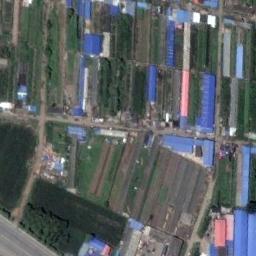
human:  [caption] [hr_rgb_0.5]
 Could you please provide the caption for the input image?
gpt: There are numerous houses of different shapes and sizes in the industrial zone .

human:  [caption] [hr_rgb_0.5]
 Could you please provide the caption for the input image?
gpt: Industrial areas are built in different colors and sizes .

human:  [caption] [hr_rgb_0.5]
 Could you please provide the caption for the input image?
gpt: The industrial area has lots of green areas, Some strip blue workshops and red workshops .

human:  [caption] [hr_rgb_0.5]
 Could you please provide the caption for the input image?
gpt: In an industrial area, There are factories and roads, Large green areas and good greenery, And free land .

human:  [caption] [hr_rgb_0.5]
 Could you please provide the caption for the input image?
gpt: There are some blue buildings and some farmlands on the industrial area .